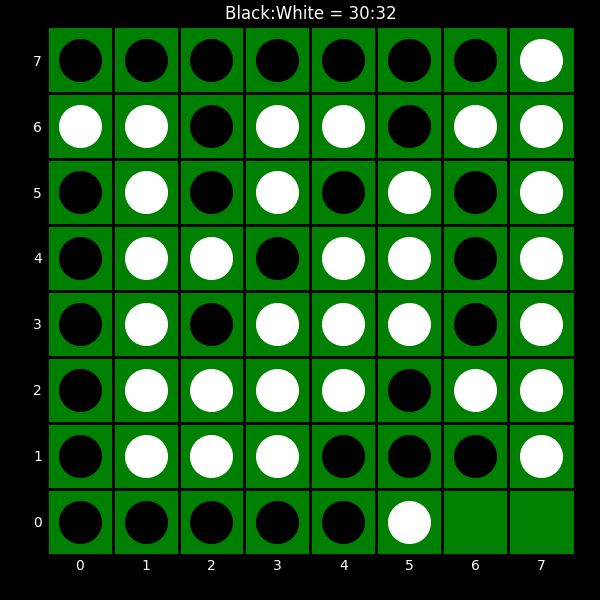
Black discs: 30
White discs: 32